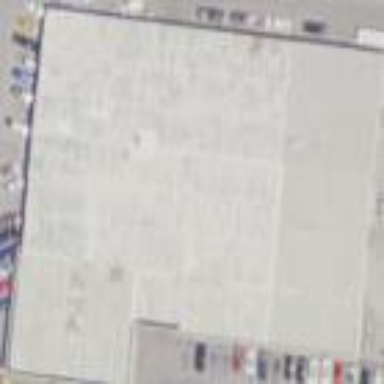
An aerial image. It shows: Building that houses car shop.